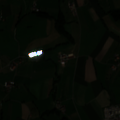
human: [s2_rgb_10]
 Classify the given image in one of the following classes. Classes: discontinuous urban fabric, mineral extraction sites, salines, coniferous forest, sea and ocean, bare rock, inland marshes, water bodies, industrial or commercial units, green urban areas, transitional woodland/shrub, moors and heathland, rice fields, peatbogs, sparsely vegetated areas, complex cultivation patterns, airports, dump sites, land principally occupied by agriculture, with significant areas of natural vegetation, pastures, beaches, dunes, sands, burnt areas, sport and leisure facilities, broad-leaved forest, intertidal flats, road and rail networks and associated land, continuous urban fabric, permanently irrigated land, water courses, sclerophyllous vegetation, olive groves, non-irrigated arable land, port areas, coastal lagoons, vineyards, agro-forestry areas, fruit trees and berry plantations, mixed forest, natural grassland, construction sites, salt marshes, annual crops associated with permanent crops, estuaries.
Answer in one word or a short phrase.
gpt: discontinuous urban fabric, non-irrigated arable land